Question: I have to select data from two tables using join both are working individual but not working together, when i execute complete query it does not work but when execute both joins individually Example:
'''
select
dbo.mail_Messages.Subject,
dbo.mail_Messages.Body,
dbo.mail_Messages.Date,
dbo.mail_Messages.MessageID
--dbo.mail_Messages.ParrentId
from
dbo.mail_Messages
join
dbo.mail_Reply as mr1
on
mr1.MessageID = dbo.mail_Messages.MessageID
'''
====================================================
'''
select
dbo.mail_Messages.Subject,
dbo.mail_Messages.Body,
dbo.mail_Messages.Date,
dbo.mail_Messages.MessageID
from
dbo.mail_Messages
join
dbo.mail_Reply as mr2
on
mr2.ParrentId = dbo.mail_Messages.MessageID
'''
Above queries work fine.
But when I execute below query (Combination of above queries) it returns nothing.
'''
select
dbo.mail_Messages.Subject,
dbo.mail_Messages.Body,
dbo.mail_Messages.Date,
dbo.mail_Messages.MessageID
--dbo.mail_Messages.ParrentId
from
dbo.mail_Messages
join
dbo.mail_Reply as mr1
on
mr1.MessageID = dbo.mail_Messages.MessageID
join
dbo.mail_Reply as mr2
on
mr2.ParrentId = dbo.mail_Messages.MessageID
'''
I have also attached an image:

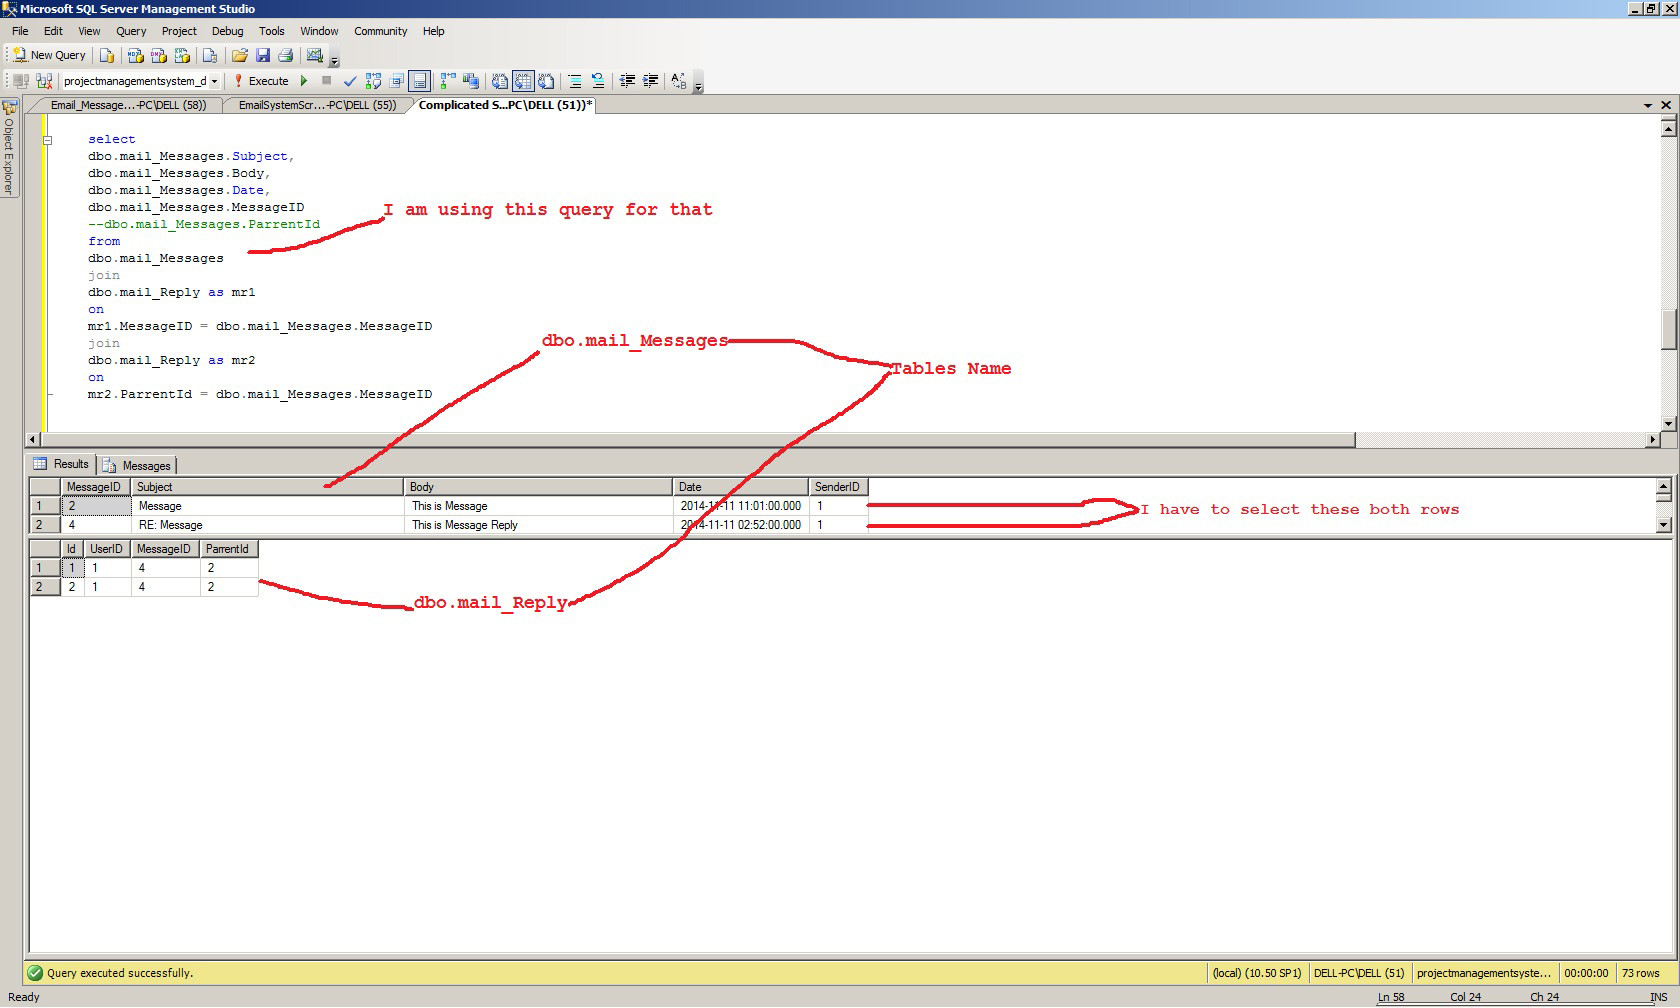
Answer: I think you need to filter according with Message Id or ParentID and return the status of message
'''
SELECT DISTINCT T1.*
FROM mail_Reply T2
JOIN mail_Messages T1 ON (T2.[MESSAGE ID]=T1.[MESSAGE ID] OR T2.PARENTID=T1.[MESSAGE ID])
'''
Now if you want to filter with Message Id or ParentID append the code with the below code
'''
AND (T2.[MESSAGE ID]=2 OR T2.PARENTID=2)
'''
Now if you want to filter with Message Id or ParentID and UserID append the code with the below code
'''
AND (T2.[MESSAGE ID]=2 OR T2.PARENTID=2) AND T2.USERID=1
'''